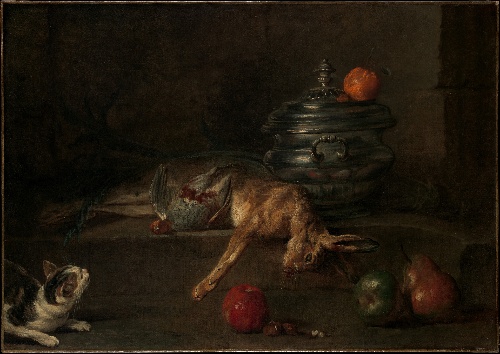
Title: The Silver Tureen
Artist: Jean Siméon Chardin
Artist bio: French, Paris 1699–1779 Paris
Date: ca. 1728–30
Object type: Painting
Classification: Paintings
Medium: Oil on canvas
Dimensions: 30 x 42 1/2 in. (76.2 x 108 cm)
Department: European Paintings
Credit line: Fletcher Fund, 1959
Accession year: 1959
Repository: Metropolitan Museum of Art, New York, NY
Tags: Fruit|Cats|Birds|Apples|Rabbits|Still Life